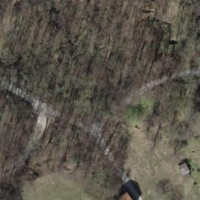
EUNIS habitat code: 41
Species observed at this site:
Phytolacca americana